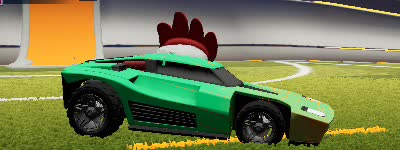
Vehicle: breakout